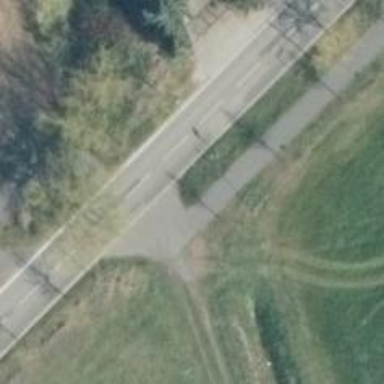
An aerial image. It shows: Asphalt path.